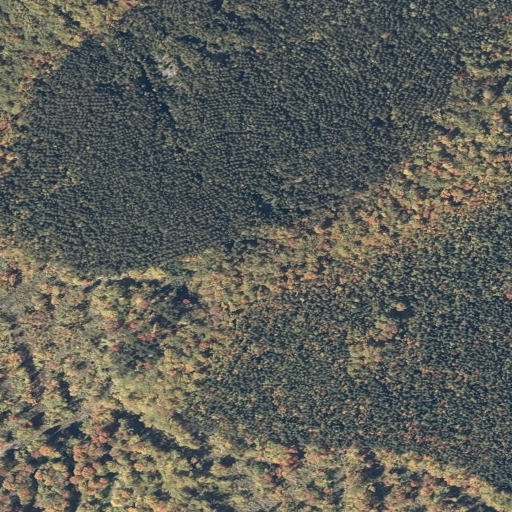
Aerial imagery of mountain in Maine named Johnson Mountain containing evergreen forest, deciduous forest, mixed forest, shrub, and grassland